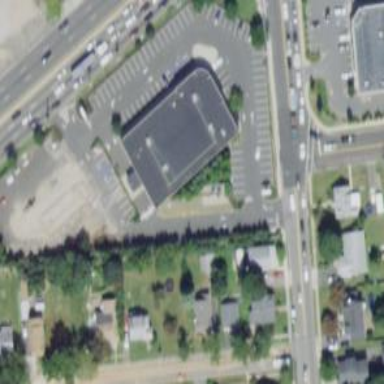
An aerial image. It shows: Pharmacy building providing healthcare services.